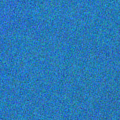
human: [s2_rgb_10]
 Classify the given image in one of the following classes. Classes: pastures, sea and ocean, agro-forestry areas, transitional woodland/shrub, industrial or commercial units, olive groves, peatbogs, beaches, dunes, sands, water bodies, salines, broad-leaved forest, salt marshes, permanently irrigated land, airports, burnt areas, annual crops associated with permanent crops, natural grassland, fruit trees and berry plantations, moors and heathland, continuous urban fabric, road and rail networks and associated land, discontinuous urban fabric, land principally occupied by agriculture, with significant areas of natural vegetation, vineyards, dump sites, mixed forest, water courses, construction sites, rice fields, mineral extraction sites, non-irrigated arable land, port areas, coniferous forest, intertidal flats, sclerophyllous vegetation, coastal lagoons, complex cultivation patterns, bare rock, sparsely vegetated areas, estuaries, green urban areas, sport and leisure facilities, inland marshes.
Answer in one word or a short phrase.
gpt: sea and ocean